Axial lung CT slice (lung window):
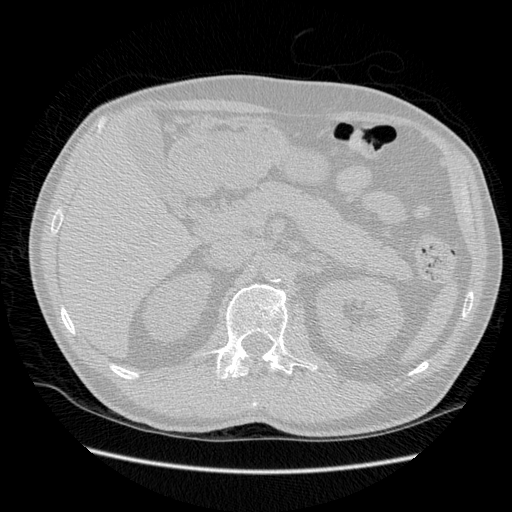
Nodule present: no